Field crop: tomato
Growth stage: 2
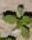
Species: solanum